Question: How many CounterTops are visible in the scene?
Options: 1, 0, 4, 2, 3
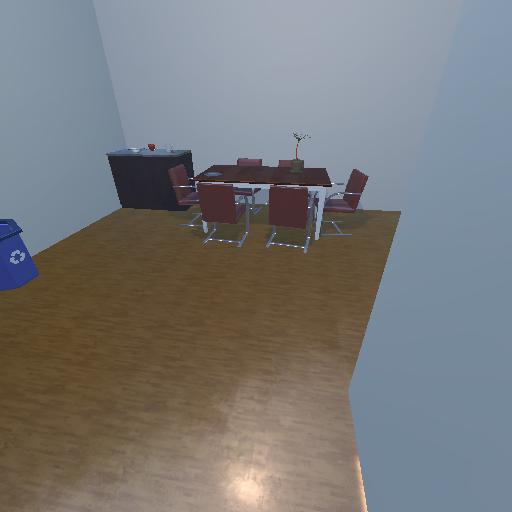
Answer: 1